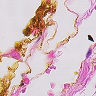
Metastatic tissue present: no